Field crop: maize
Growth stage: 2
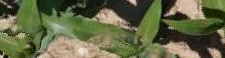
Species: maize